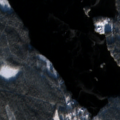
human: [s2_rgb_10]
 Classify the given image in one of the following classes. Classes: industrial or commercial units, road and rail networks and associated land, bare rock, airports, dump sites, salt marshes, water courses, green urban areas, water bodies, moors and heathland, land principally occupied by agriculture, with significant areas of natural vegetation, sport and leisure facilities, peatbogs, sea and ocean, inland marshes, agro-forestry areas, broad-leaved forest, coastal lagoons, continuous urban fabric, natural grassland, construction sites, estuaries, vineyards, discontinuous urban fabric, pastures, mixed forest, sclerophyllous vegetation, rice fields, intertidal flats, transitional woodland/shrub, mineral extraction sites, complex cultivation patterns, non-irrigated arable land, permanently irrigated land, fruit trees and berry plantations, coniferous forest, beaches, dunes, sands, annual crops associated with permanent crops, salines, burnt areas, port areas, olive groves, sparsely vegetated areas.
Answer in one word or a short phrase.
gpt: coniferous forest, mixed forest, transitional woodland/shrub, water bodies